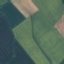
Land use / land cover: AnnualCrop